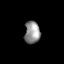
Tissue: lung
Cell type: Epithelial cells
Senescence score: 0.2159
Nuclear area (px): 344
Mean DAPI intensity: 143.797